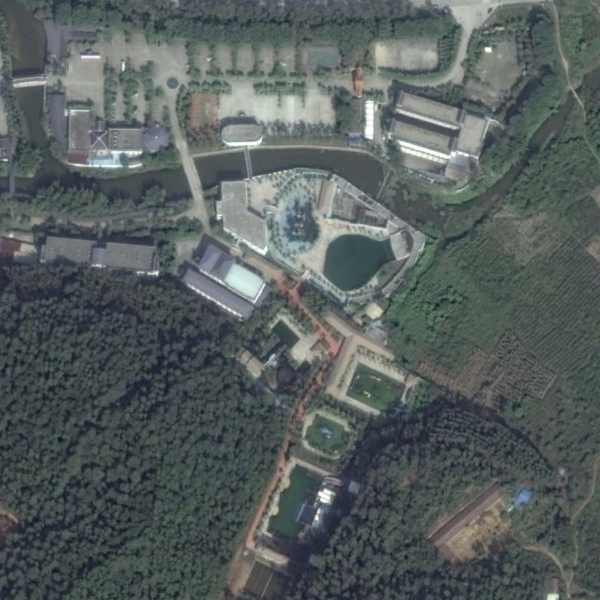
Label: Resort